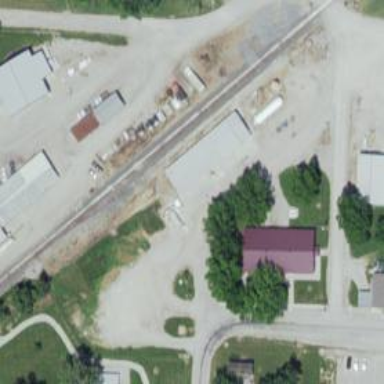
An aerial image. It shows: Railway siding with rails.